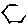
Label: hexagon